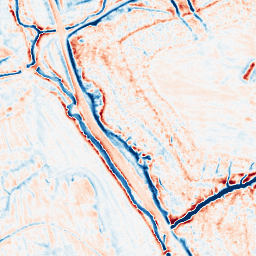
Category: edge_preserving
Decomposition family: anisotropic_diffusion
Decomposition parameters: iterations: 20
kappa: 30
gamma: 0.2
Upsampling method: bilinear
Upsampling parameters: scale: 4
Upsampling scale: 4